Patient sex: M
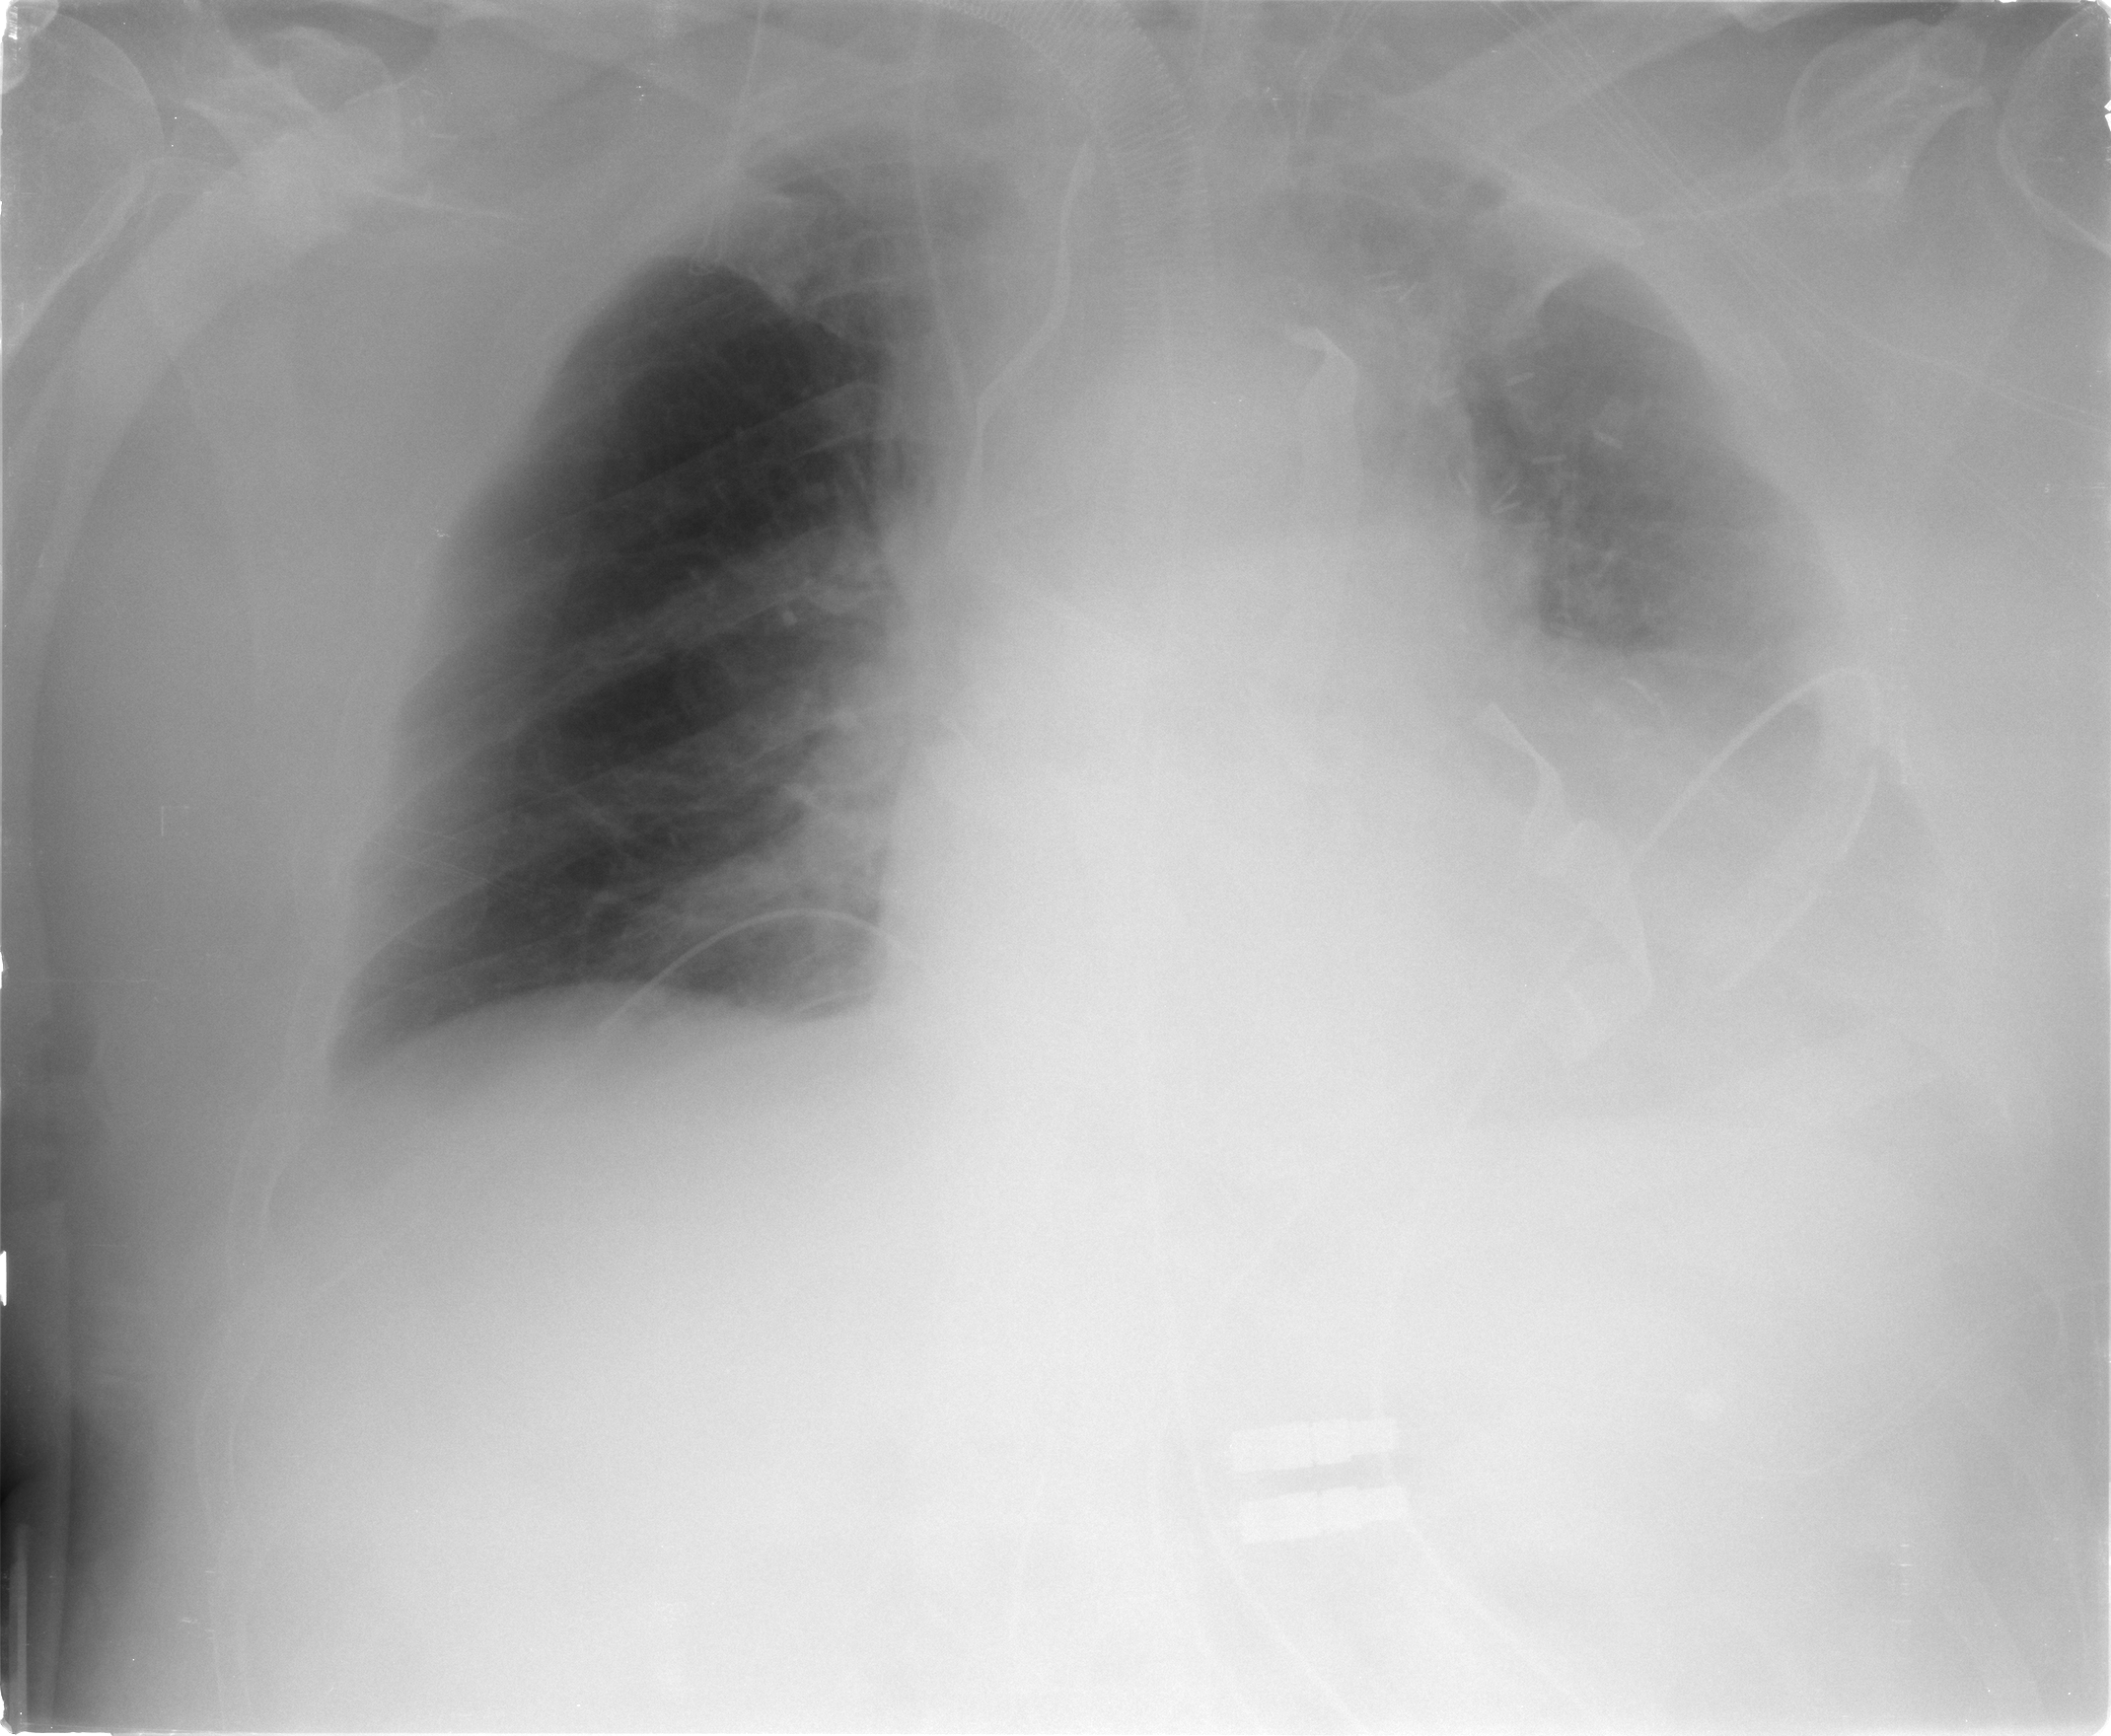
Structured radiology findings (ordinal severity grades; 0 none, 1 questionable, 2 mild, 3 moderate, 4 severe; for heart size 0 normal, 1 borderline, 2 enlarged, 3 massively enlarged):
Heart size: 2
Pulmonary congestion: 2
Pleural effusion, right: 0
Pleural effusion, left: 2
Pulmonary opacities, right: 0
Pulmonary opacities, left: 0
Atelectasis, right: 0
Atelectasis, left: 2